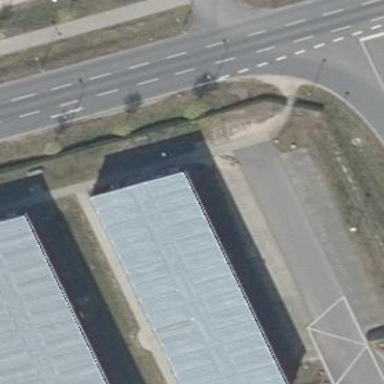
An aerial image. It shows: Office building.